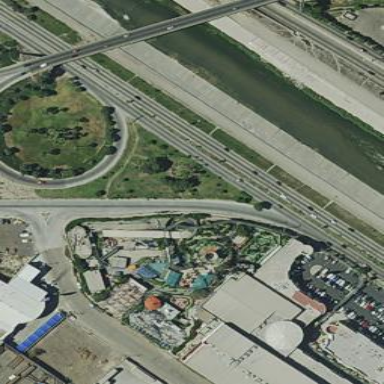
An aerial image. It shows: Theme park.